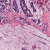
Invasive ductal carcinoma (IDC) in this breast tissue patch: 1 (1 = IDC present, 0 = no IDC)